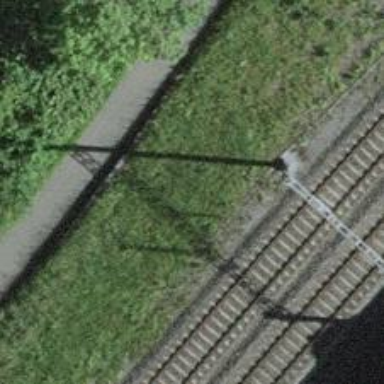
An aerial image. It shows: Abandoned railway spur with one track.